Field crop: tomato
Growth stage: 2
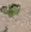
Species: solanum